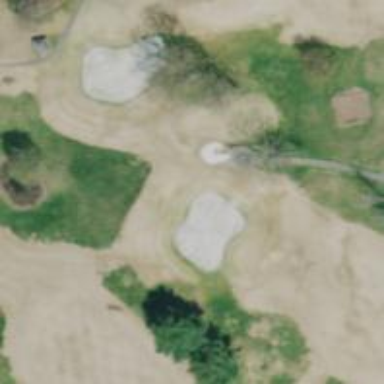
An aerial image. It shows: Golf hole.